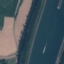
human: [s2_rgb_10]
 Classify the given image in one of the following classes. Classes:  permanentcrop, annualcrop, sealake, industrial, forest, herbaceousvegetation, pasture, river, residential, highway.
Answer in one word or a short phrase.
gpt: River